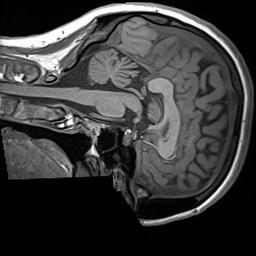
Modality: T1w
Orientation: sagittal
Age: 24
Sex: male
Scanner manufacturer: siemens
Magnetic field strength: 3 T
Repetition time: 1.6 s
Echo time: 0.00236 s